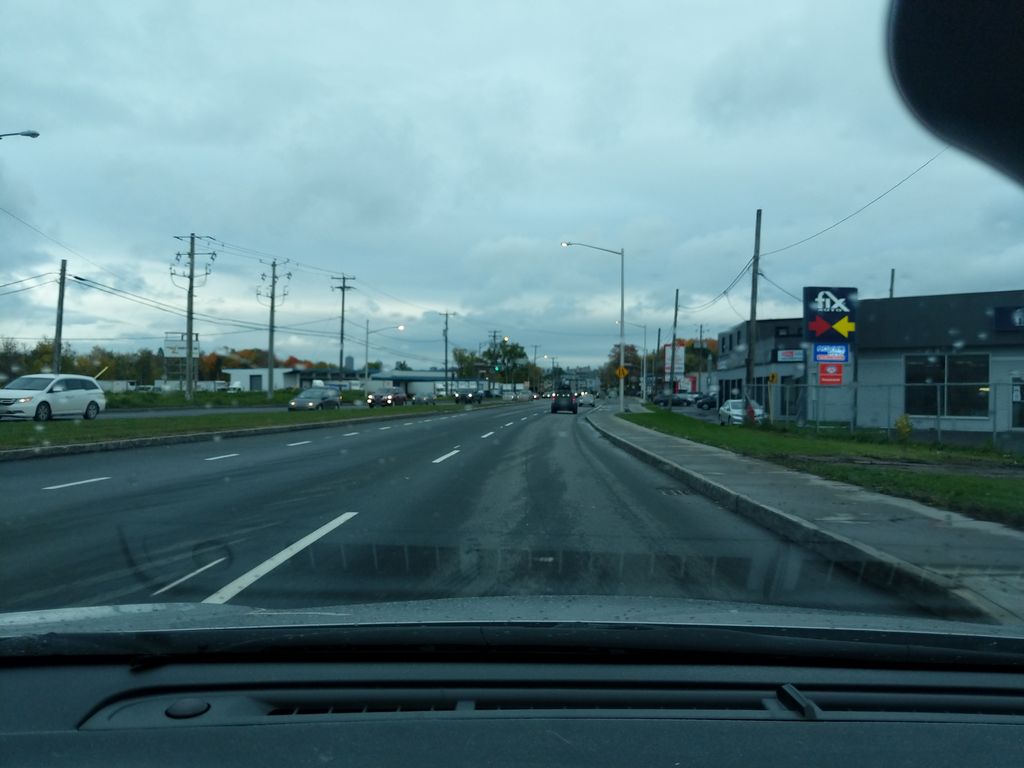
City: quebec_city